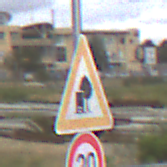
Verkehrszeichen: UnzureichendesLichtraumprofil
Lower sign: Geschwindigkeit30
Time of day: MorningAfternoon
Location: Outdoor (Suburban)
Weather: PartlyCloudy
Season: NotSpecified
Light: Natural